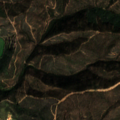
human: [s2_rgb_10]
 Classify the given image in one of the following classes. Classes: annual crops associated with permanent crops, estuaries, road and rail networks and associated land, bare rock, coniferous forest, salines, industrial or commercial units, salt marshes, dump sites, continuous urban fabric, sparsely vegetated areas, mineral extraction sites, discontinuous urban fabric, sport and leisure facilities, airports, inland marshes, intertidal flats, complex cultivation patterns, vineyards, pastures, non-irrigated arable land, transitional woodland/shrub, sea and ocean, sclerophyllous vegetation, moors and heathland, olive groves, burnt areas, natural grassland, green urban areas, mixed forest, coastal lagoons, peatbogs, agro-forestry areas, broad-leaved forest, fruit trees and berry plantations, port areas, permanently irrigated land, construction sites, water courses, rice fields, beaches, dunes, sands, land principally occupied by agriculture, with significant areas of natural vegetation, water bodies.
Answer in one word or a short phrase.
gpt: permanently irrigated land, broad-leaved forest, transitional woodland/shrub